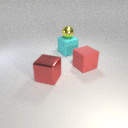
large red metal cube in front of large cyan rubber cube